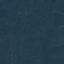
Label: Forest